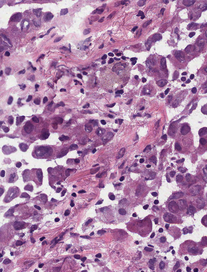
Tumor epithelial tissue: yes
Tumor-associated stroma tissue: yes
Normal tissue: no